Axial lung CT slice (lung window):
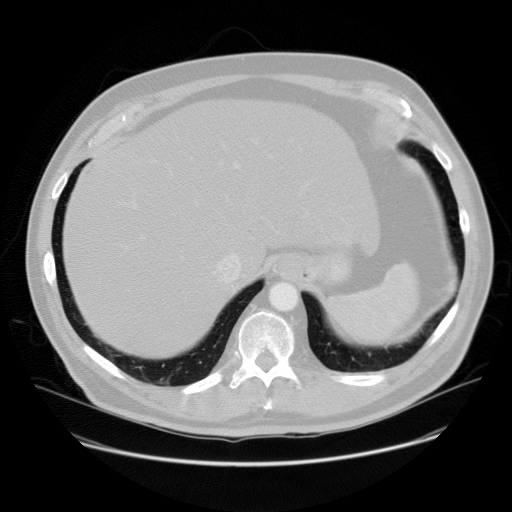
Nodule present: no